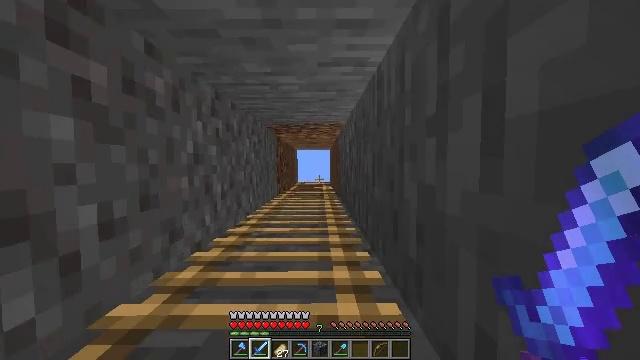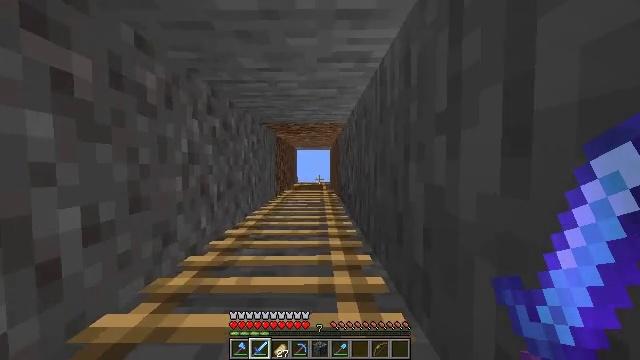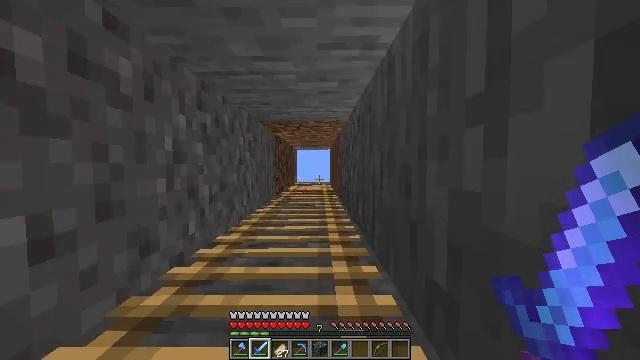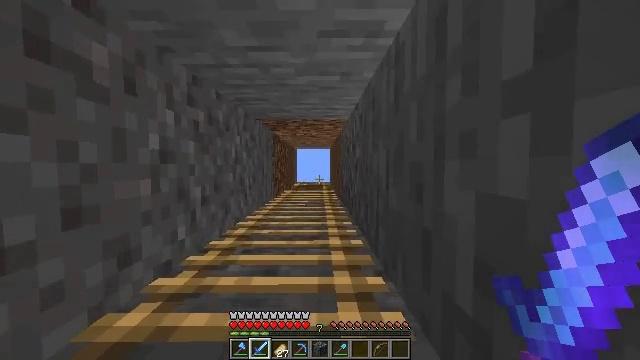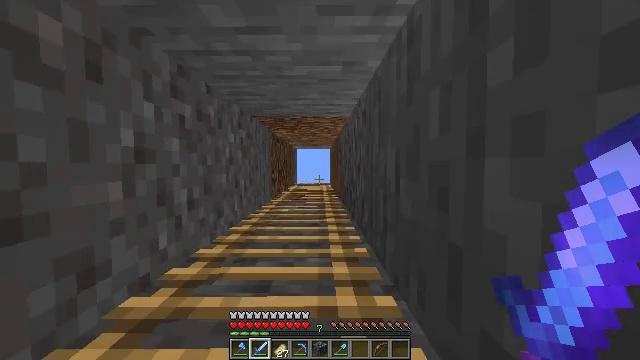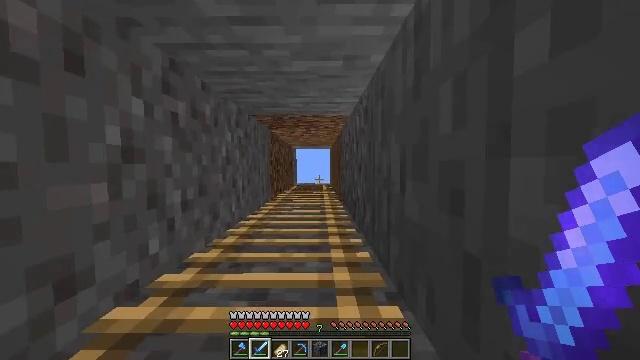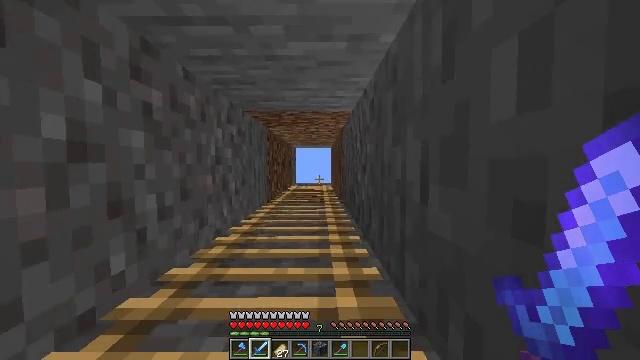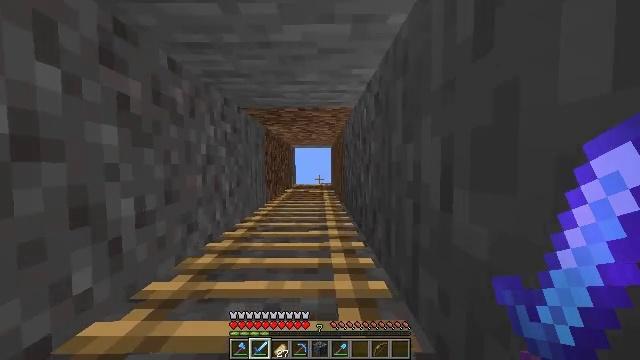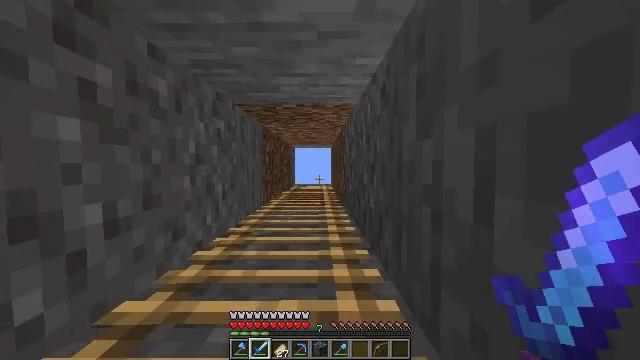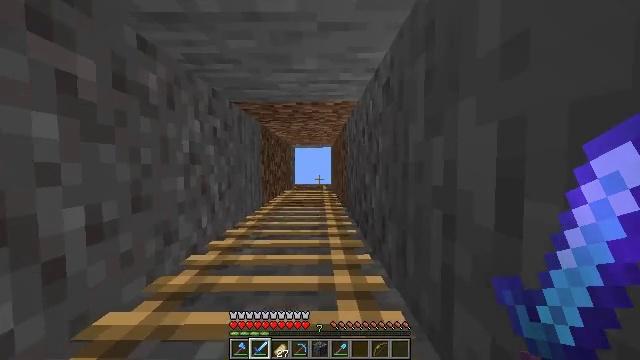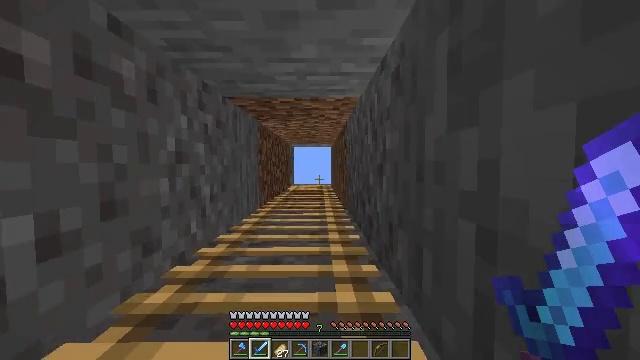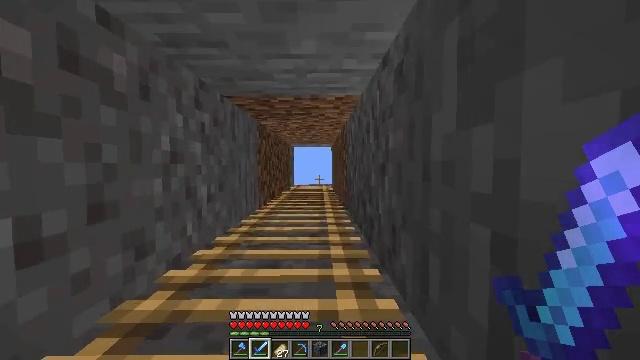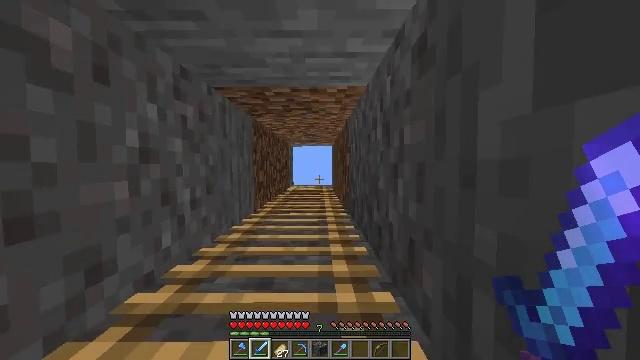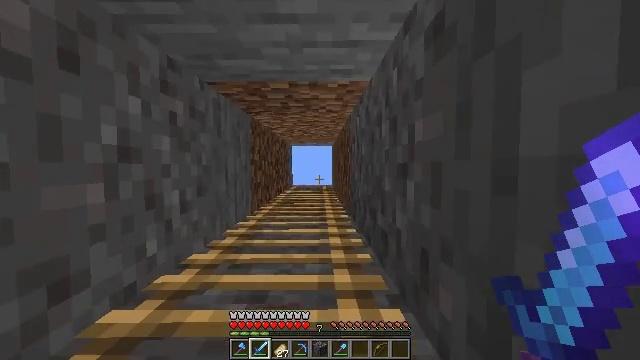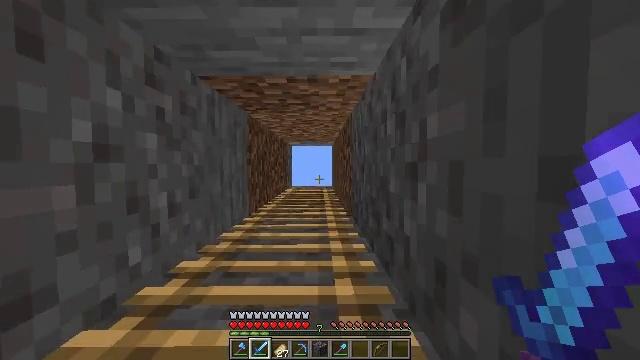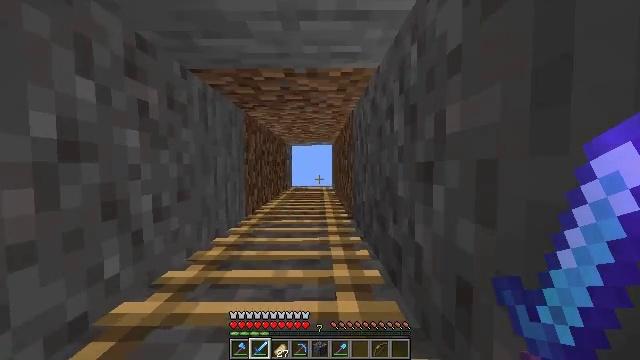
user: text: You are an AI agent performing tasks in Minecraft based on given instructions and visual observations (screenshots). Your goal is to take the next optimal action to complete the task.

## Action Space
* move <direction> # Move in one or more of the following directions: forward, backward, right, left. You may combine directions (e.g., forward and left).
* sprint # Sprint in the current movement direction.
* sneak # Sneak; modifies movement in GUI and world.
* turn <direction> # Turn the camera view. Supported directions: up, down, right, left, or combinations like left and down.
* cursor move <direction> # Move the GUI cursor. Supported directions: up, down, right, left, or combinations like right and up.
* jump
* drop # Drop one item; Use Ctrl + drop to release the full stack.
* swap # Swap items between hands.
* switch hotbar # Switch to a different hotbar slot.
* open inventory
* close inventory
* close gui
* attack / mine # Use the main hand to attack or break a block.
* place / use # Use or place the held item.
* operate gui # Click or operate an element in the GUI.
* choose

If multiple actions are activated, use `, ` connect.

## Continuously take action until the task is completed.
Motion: motion action
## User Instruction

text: Open a crafting table to craft an iron trapdoor.
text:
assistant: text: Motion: move forward
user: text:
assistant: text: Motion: move forward
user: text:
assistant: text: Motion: move forward, sprint
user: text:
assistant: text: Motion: move forward, sprint
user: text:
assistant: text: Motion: move forward, sprint
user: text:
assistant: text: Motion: move forward
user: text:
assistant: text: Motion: move forward
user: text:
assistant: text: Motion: move forward
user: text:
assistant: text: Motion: move forward, sprint
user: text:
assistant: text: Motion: move forward, sprint
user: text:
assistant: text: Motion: move forward, sprint
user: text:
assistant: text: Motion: move forward, sprint
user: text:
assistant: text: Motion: move forward
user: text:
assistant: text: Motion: move forward
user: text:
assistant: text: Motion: move forward, sprint
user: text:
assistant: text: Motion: move forward, sprint
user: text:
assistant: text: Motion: move forward, sprint
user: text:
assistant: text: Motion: move forward
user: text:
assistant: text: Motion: move forward
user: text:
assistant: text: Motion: move forward, sprint
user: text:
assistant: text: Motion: move forward, sprint
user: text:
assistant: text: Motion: move forward, sprint
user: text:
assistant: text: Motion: move forward
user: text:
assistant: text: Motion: move forward
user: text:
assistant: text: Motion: move forward
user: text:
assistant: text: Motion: move forward, sprint
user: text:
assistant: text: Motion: move forward, sprint
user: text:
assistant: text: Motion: move forward
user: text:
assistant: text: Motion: move forward
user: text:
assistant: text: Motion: move forward